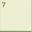
Piece: xx